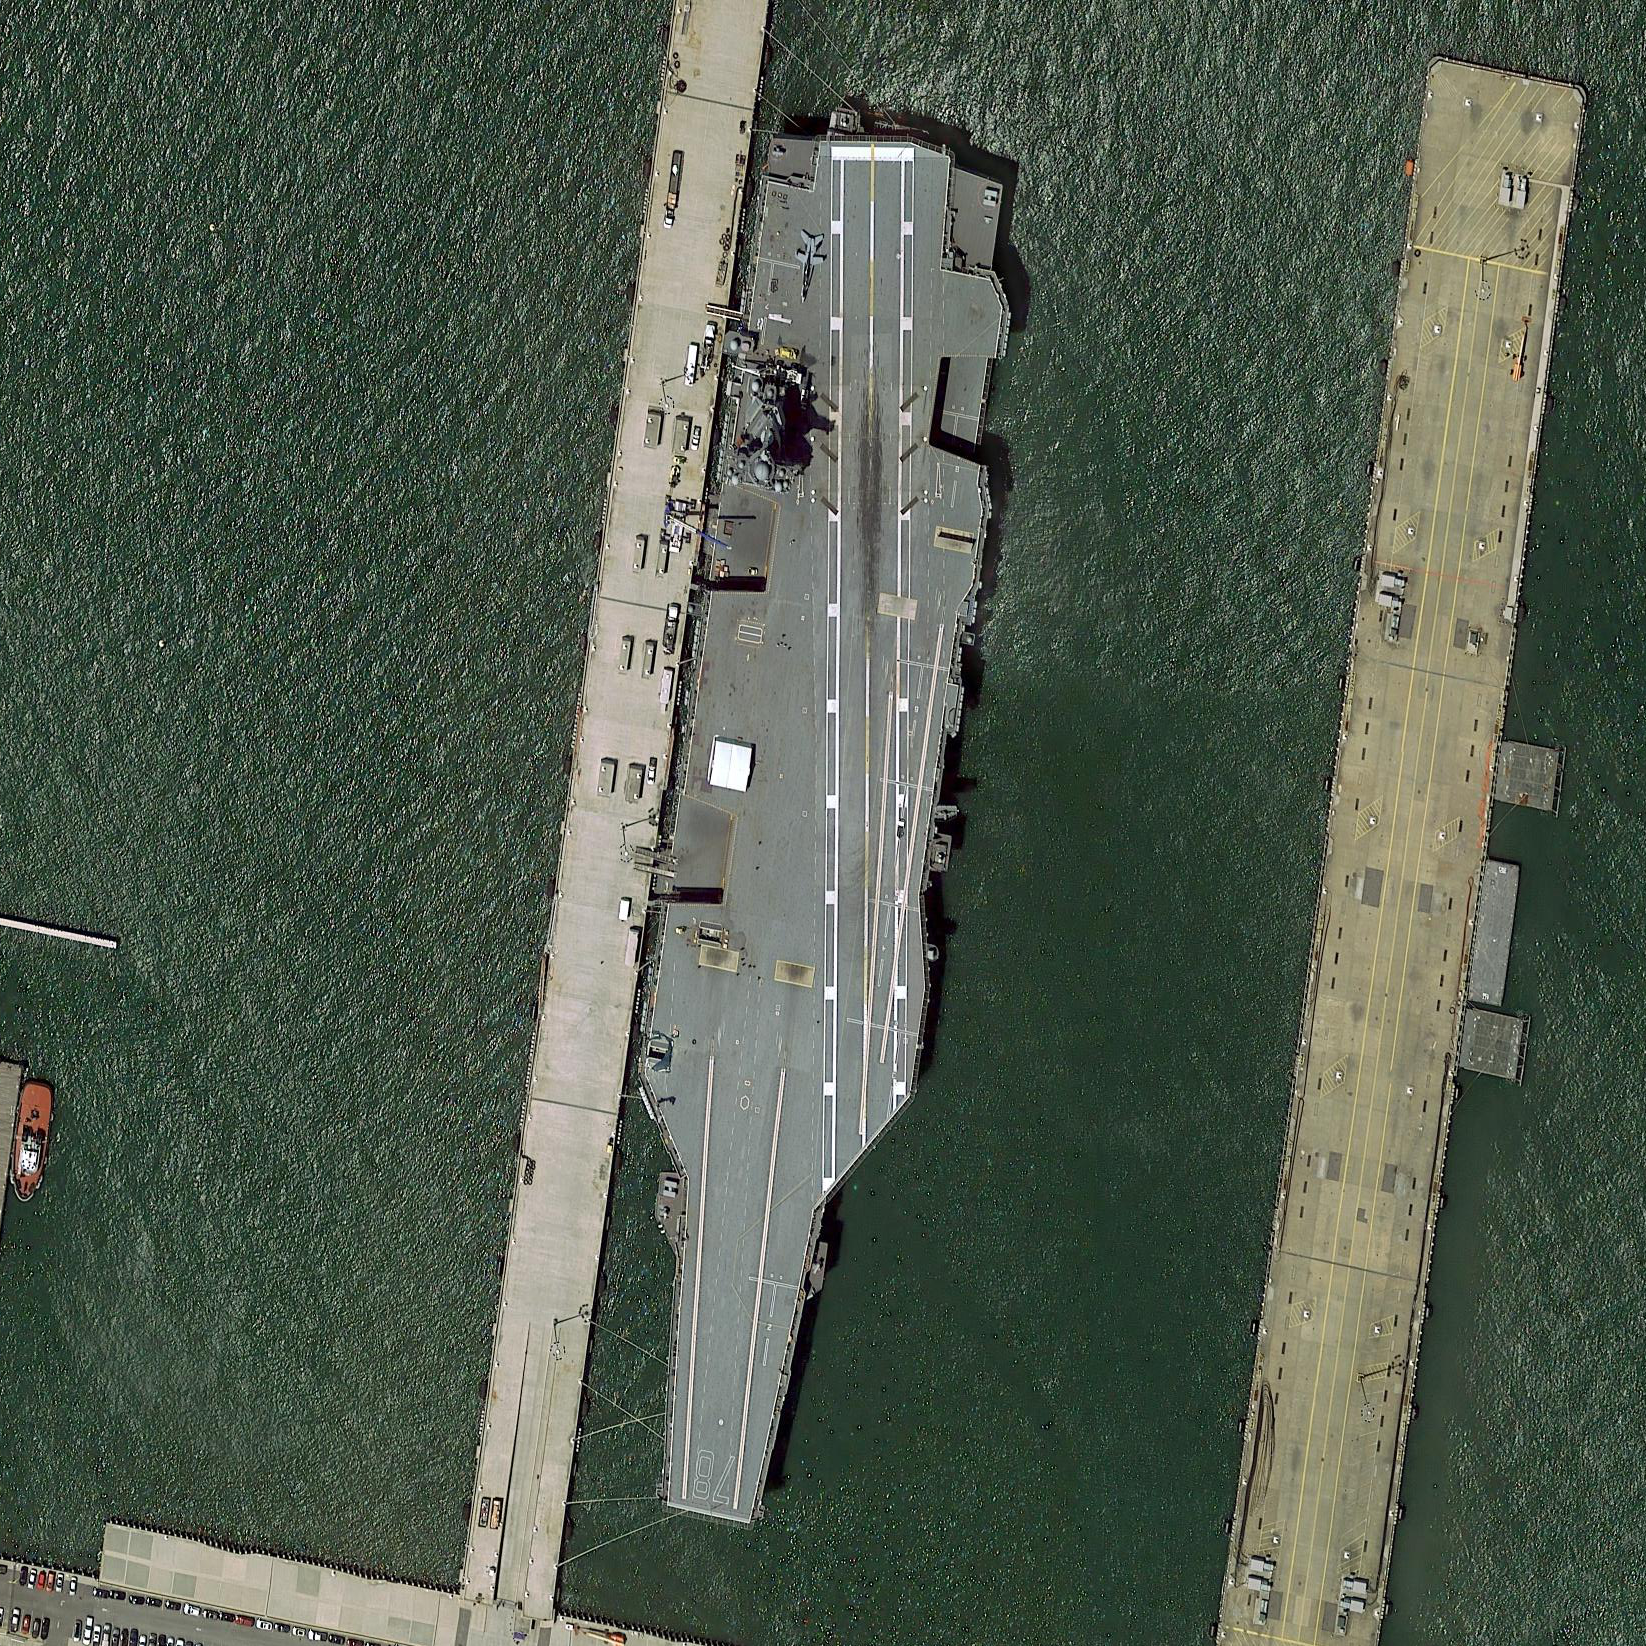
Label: aircraft_carrier